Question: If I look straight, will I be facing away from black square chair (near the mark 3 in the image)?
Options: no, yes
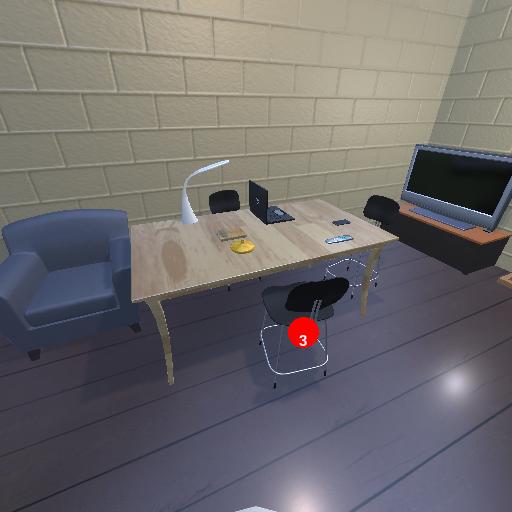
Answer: no